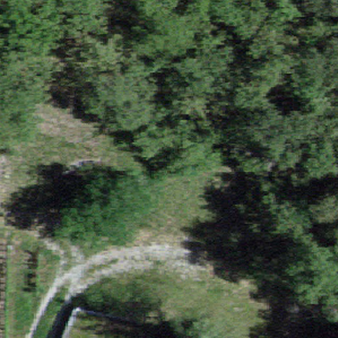
Label: other